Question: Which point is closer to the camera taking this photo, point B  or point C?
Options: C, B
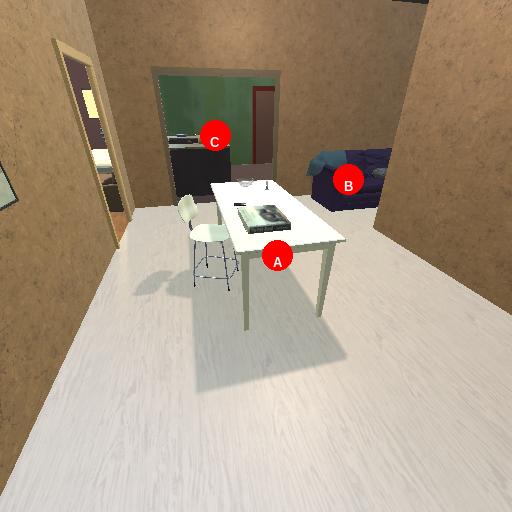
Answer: C